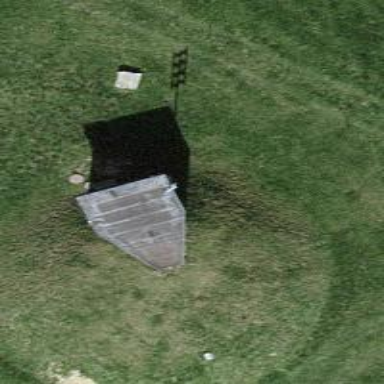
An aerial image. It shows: Man-made mast used for communication purposes.